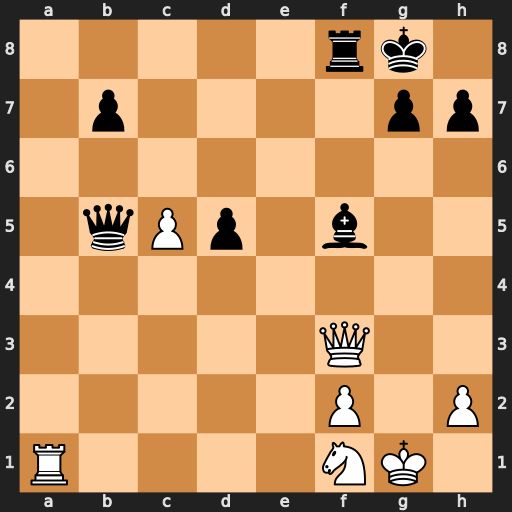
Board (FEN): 5rk1/1p4pp/8/1qPp1b2/8/5Q2/5P1P/R4NK1
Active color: w
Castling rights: -
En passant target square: -
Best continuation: Qxd5+ Kh8 Qxf5